二年级 · 画法几何学
下图中“直角是”
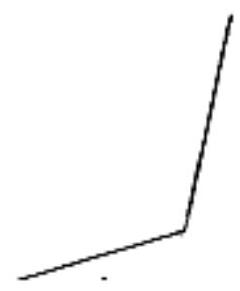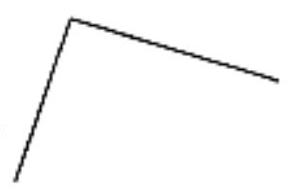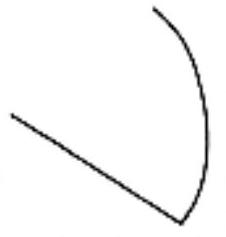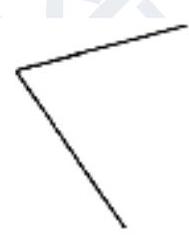
A.B.C.D.
答案: B